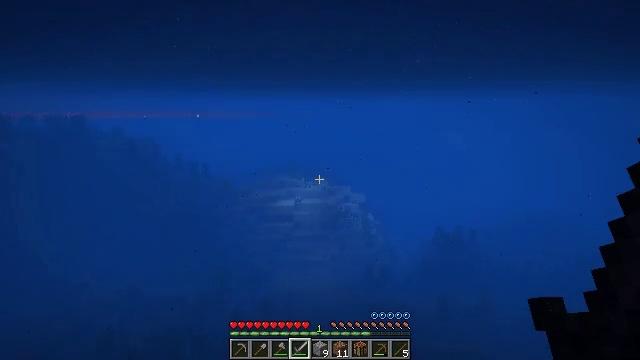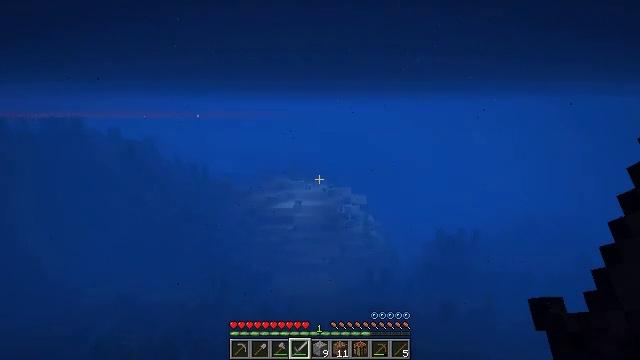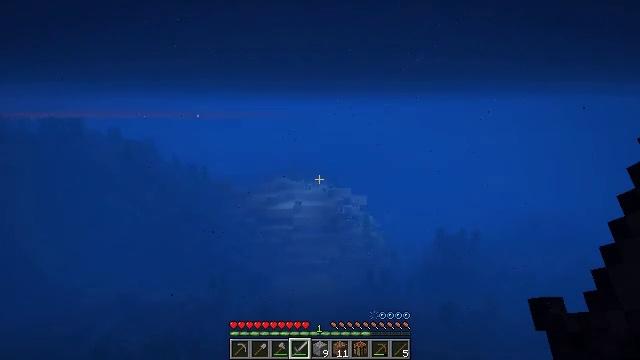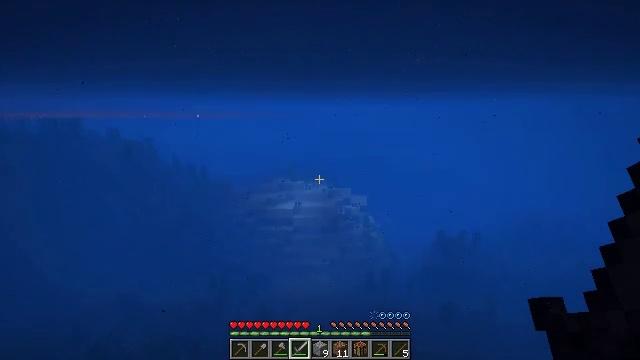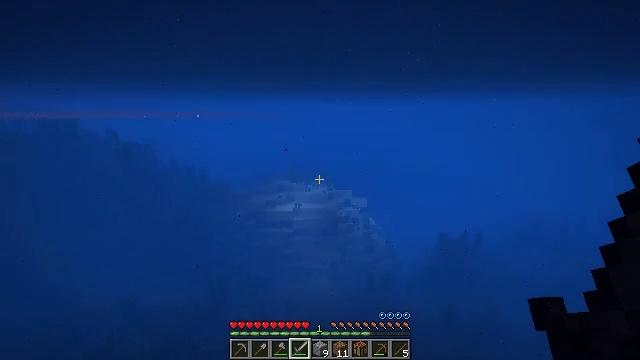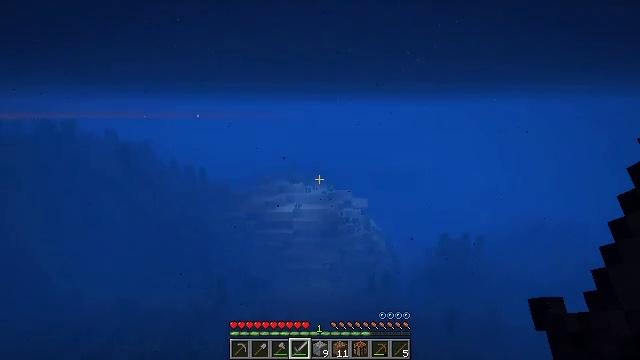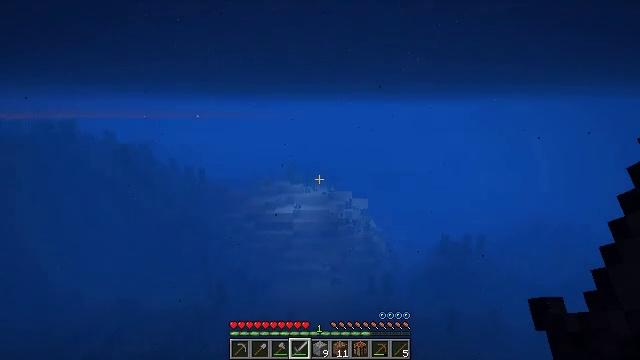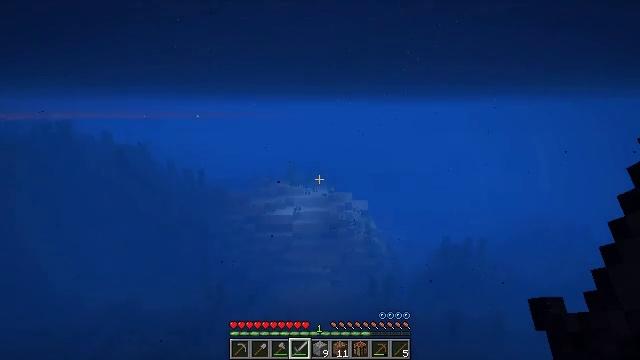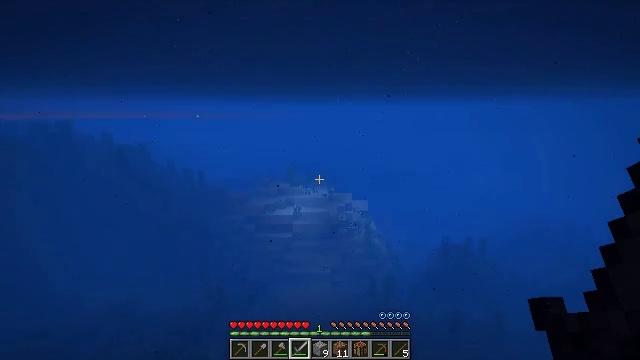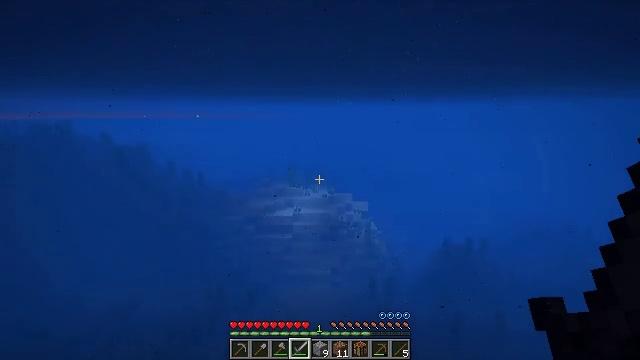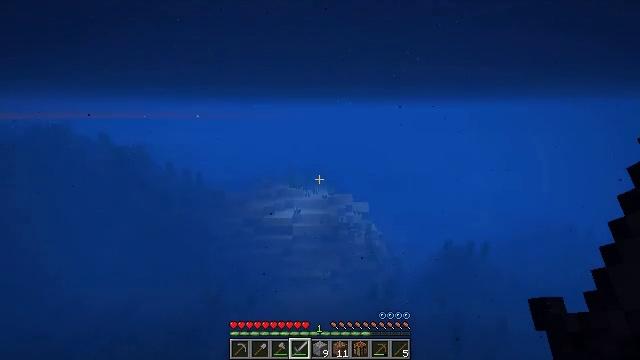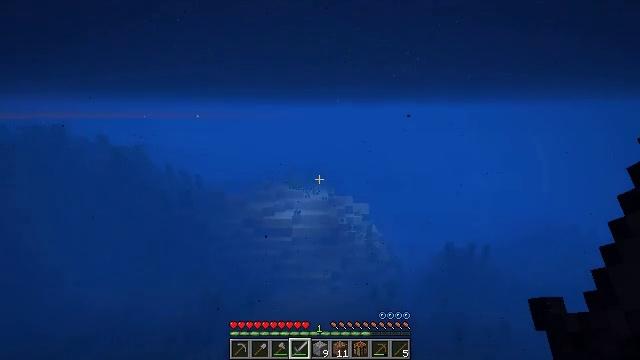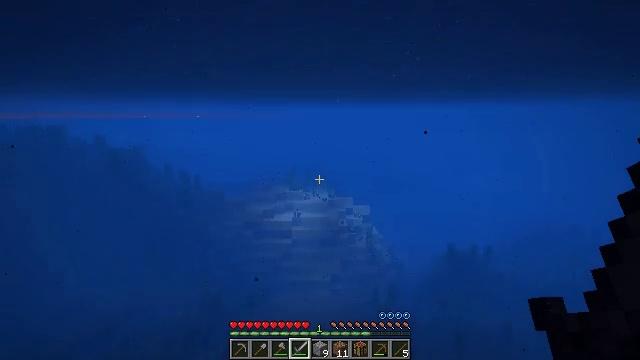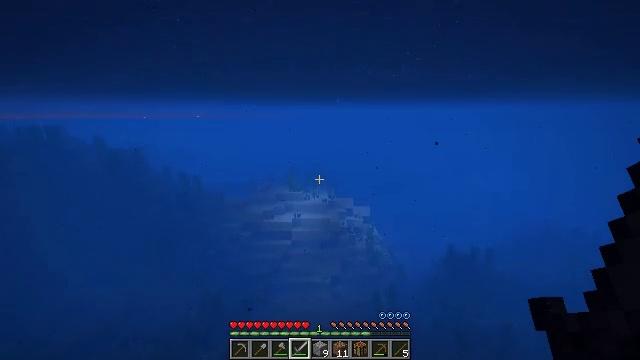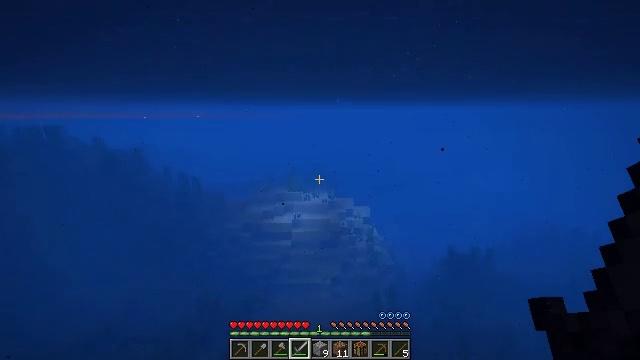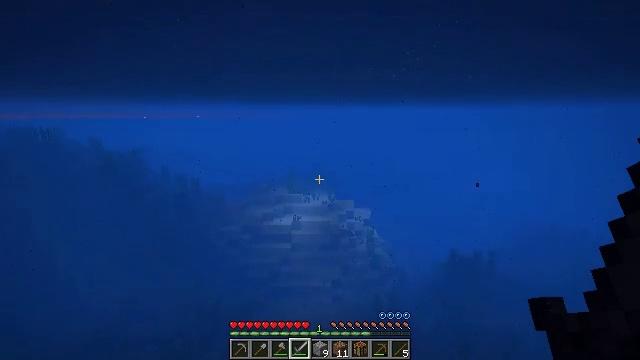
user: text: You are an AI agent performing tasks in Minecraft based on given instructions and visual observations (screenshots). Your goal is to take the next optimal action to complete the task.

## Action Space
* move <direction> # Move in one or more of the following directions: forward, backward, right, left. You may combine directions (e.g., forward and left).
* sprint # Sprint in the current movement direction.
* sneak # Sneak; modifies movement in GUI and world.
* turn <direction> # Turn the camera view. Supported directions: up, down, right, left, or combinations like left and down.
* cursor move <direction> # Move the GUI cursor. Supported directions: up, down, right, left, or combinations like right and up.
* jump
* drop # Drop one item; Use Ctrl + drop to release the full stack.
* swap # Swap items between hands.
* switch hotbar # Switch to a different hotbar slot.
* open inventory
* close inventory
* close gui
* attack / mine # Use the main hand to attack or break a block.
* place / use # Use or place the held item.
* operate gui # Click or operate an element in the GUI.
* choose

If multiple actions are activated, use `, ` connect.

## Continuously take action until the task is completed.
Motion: motion action
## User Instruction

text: Gather sea pickles from coral reefs.
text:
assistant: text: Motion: move forward, sprint, jump
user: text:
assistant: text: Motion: move forward, sprint, jump
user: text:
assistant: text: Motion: move forward, sprint, jump
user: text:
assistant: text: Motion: move forward, sprint, jump
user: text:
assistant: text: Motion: move forward, sprint, jump
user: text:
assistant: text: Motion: move forward, sprint, jump
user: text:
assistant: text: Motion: move forward, sprint, jump
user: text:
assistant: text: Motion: move forward, sprint, jump
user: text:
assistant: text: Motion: move forward, sprint, jump
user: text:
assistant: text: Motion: move forward, sprint, jump
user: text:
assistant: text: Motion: move forward, sprint, jump
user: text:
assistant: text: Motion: move forward, sprint, jump
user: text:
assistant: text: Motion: move forward, sprint, jump
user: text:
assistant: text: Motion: move forward, sprint, jump
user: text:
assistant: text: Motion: move forward, sprint, jump
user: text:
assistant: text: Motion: move forward, sprint, jump
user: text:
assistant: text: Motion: move forward, sprint, jump
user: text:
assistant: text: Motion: move forward, sprint, jump
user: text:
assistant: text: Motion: move forward, sprint, jump
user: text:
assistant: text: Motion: move forward, sprint, jump
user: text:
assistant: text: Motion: move forward, sprint, jump
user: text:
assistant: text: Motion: move forward, sprint, jump
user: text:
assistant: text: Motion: move forward, sprint, jump
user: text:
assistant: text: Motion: move forward, sprint, jump
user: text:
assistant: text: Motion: move forward, sprint, jump
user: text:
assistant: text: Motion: move forward, sprint, jump
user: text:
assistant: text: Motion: move forward, sprint, jump
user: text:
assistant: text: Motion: move forward, sprint, jump
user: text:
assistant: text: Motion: move forward, sprint, jump
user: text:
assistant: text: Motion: move forward, sprint, jump